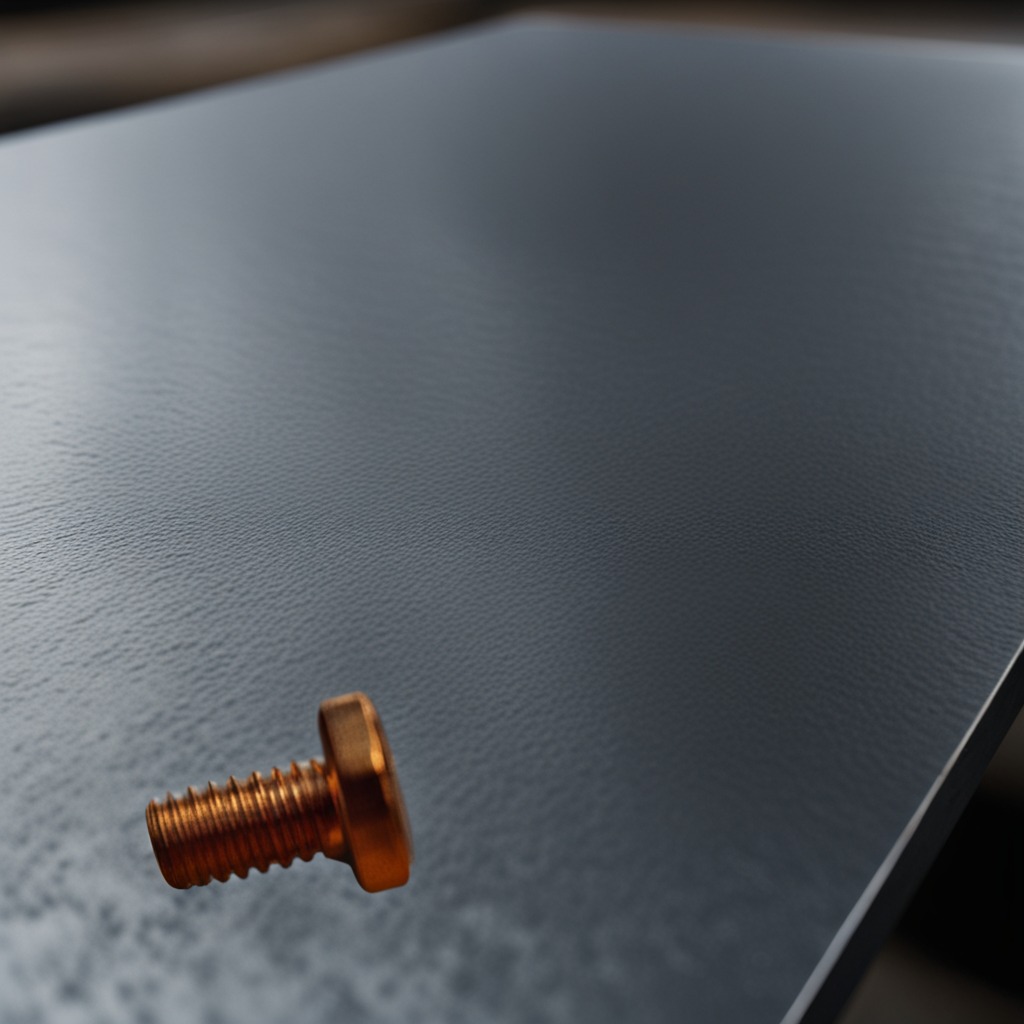
A metal screw is lying on a cold steel table in a mining workshop.